Question: >
<URL>
I just switch from eclipse to intellij idea. Cause its much faster and i like the single workspace per project. My question is how to generate methods in intellij? like in eclipse you will right click in the editor and will navigate like this

How to do that in intellij? Thank you..
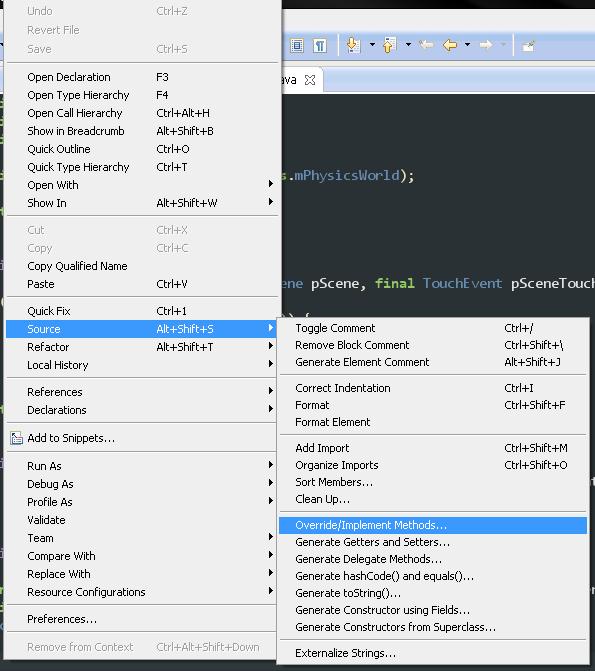
Answer: Ctrl + O (override methods) and Ctrl + I (implements methods) are what you are looking for :)
Here is the cheat sheet
<URL>
Good luck :)